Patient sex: F
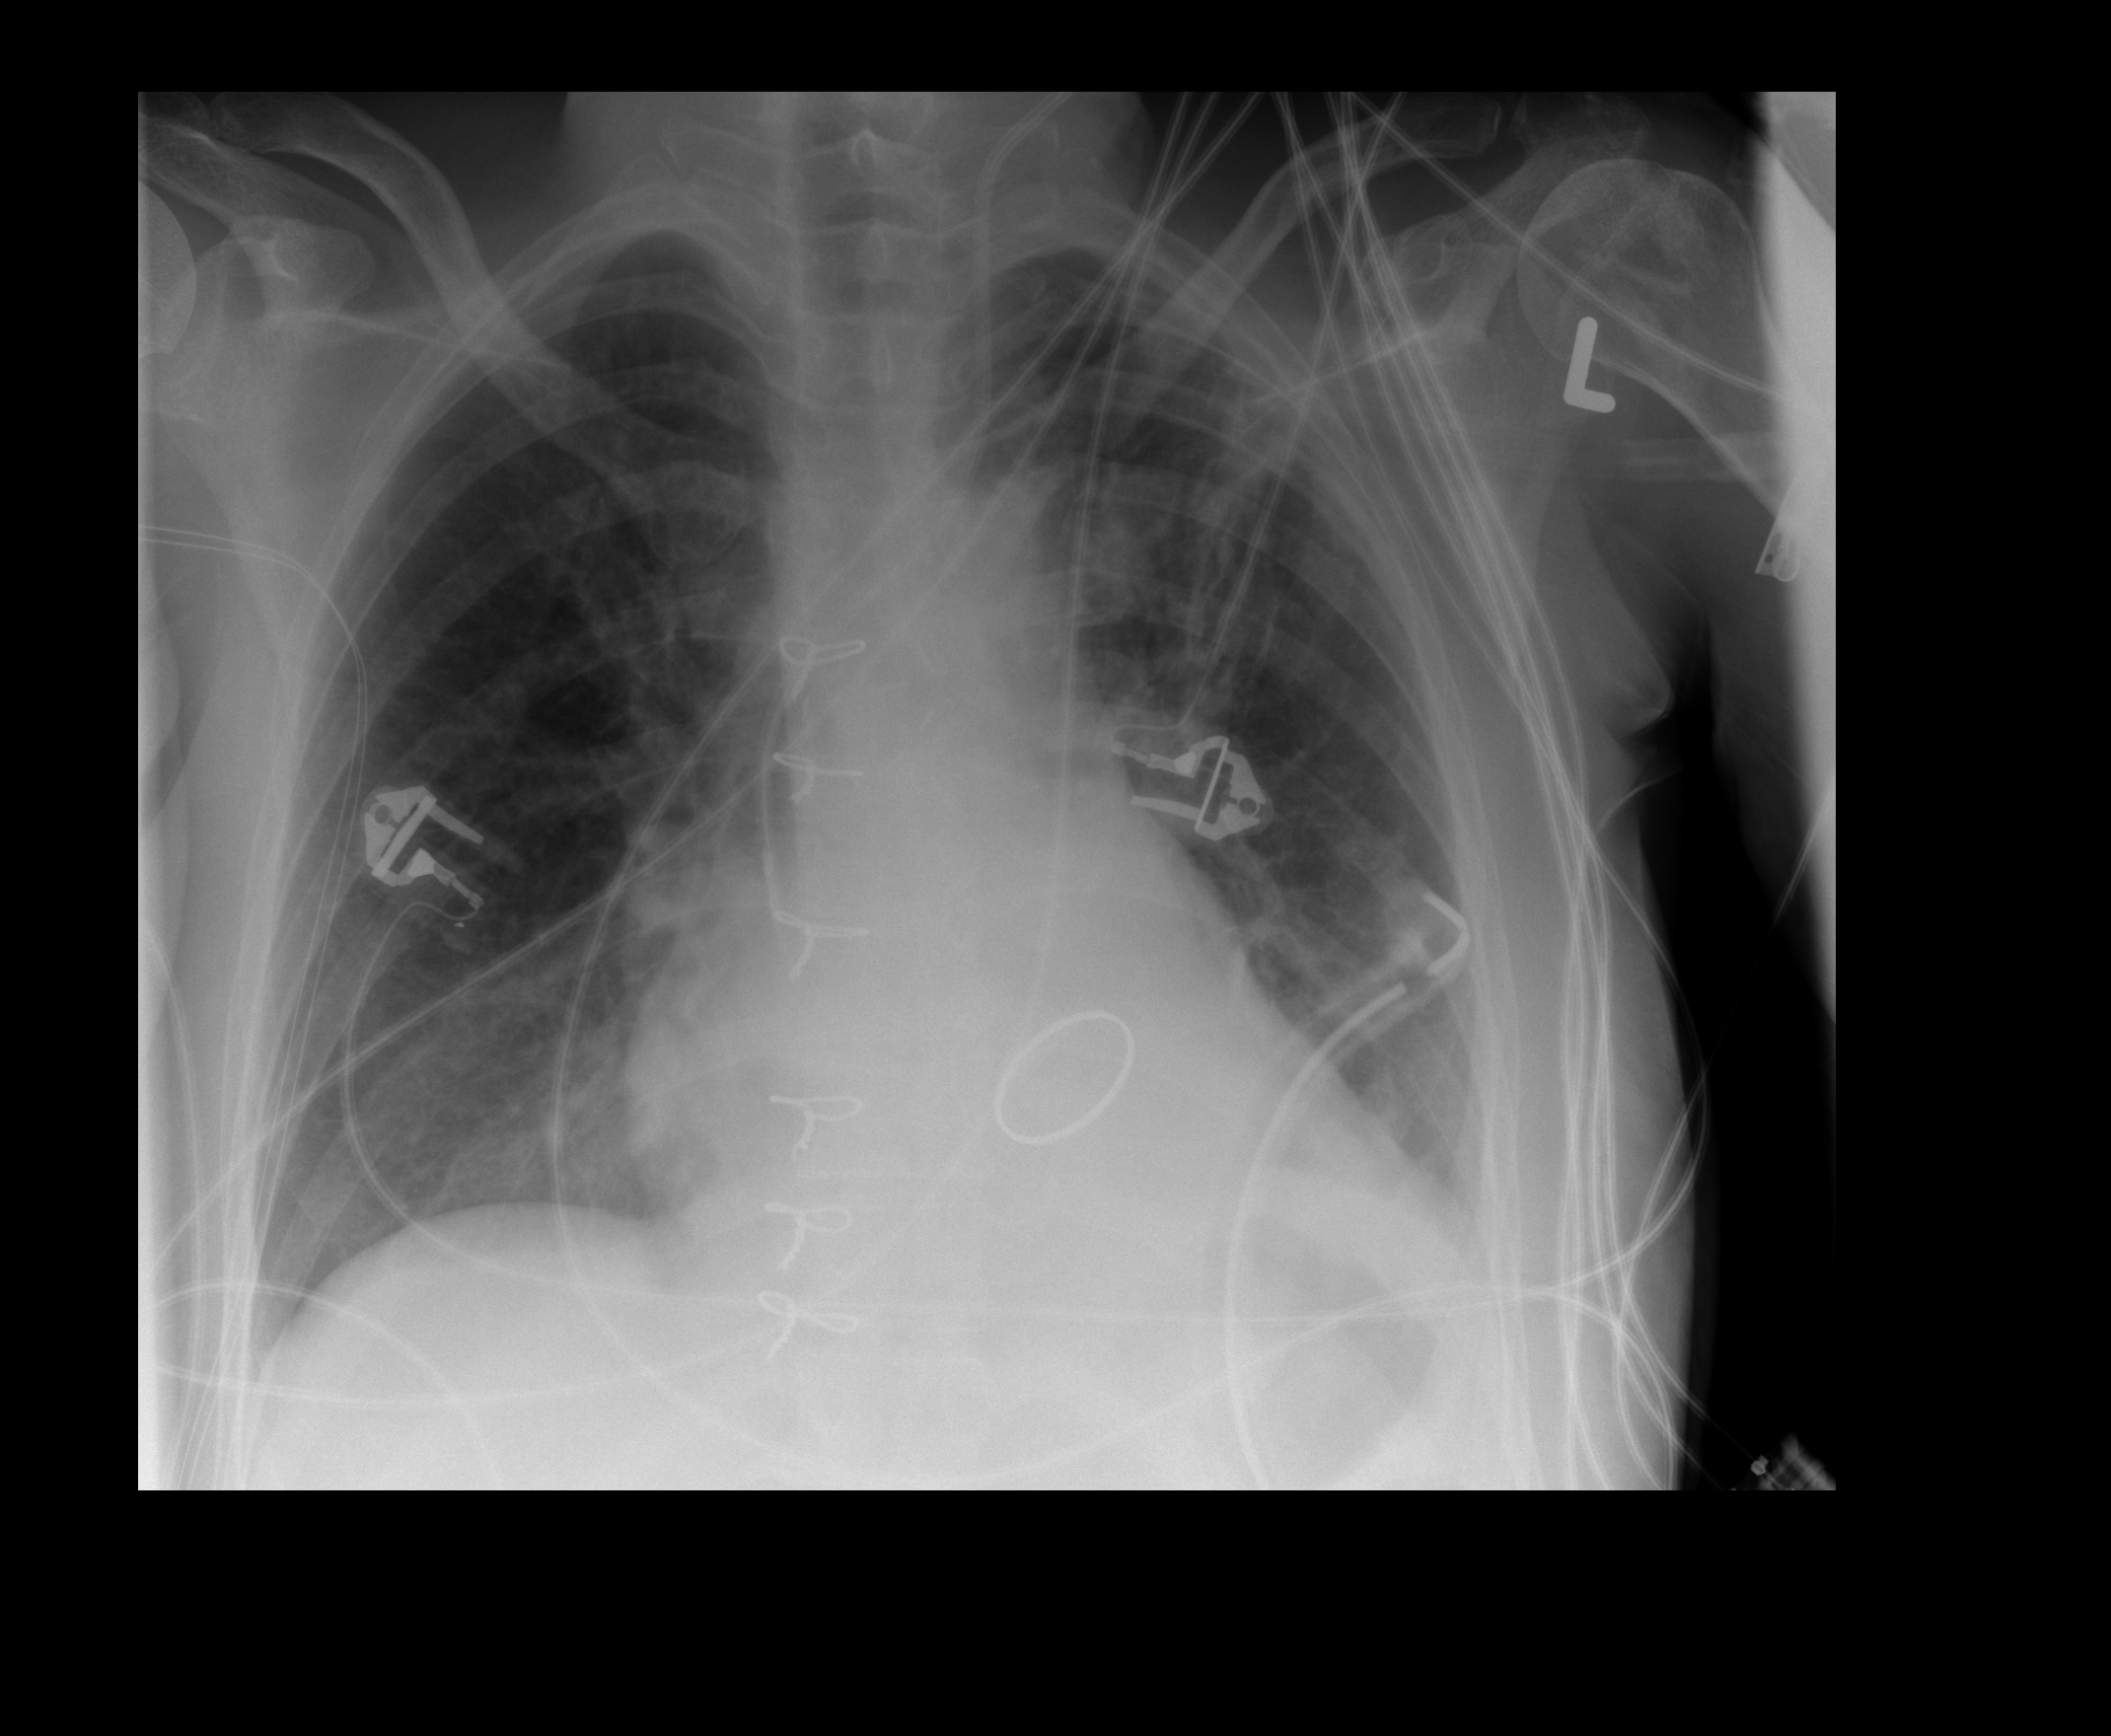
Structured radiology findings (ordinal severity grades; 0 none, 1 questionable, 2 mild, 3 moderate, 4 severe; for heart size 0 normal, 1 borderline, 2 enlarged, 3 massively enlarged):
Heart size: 2
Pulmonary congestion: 1
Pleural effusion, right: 0
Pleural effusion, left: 1
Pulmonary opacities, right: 0
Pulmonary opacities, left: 0
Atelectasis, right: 1
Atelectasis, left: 3